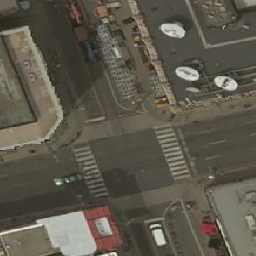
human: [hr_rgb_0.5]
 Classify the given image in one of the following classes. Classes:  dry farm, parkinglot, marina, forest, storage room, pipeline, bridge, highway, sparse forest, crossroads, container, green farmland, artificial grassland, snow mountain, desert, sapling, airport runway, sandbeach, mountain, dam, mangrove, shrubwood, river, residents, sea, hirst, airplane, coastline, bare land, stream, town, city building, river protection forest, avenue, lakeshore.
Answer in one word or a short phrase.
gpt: crossroads